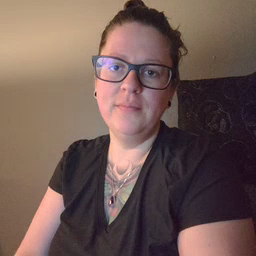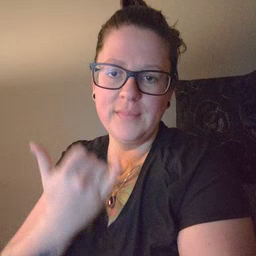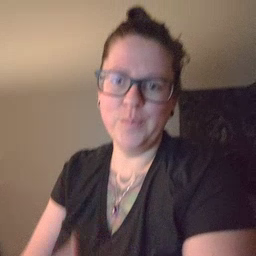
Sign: now